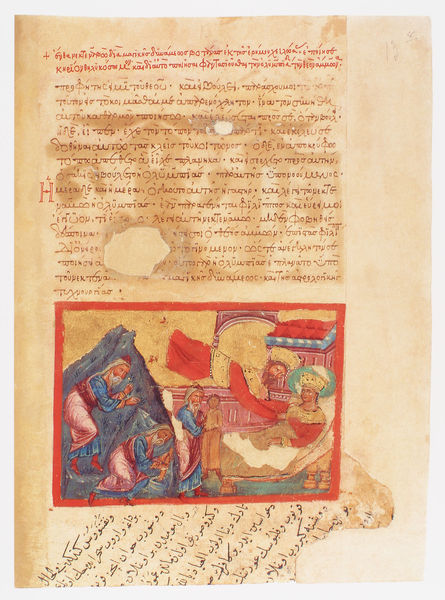
Titel: Der griechische Alexanderroman
Institution: Venedig, Hellenic Institute Codex Gr. 5
Schlagwörter: berg, blau, felsen, mann, schlaf, menschen, ocker, frau, männer, tür, weiss, rot, bart, rahmen, bild, gold, kind, krone, engel, schrift, papier, liegen, schlafen, kissen, könig, thron, bett, robe, buch, diwan, seite, text, buchstaben, knien, buchseite, liege, arabisch, baldachin, königin, anbetung, beschädigt, buchmalerei